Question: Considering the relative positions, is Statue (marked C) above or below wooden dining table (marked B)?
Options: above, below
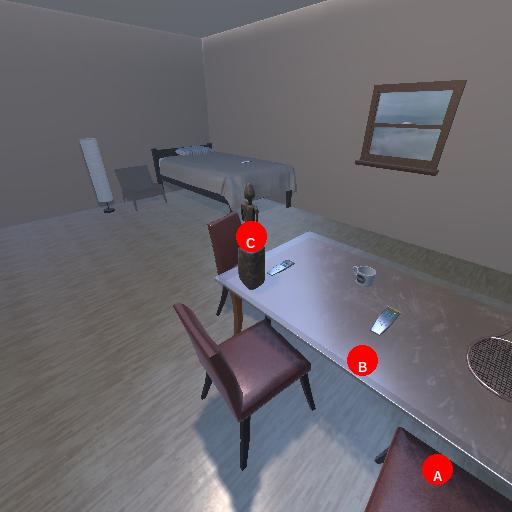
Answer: above